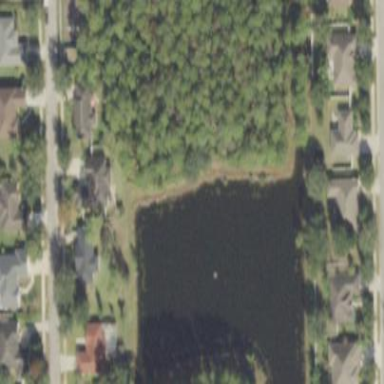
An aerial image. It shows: Pond surrounded by natural water.